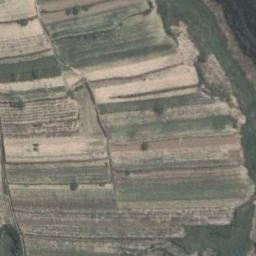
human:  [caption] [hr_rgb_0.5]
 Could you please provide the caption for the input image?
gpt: A large layer of brown and green mixed terraces .

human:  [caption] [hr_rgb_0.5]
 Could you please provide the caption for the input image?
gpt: The bare and green terrace is next to some trees .

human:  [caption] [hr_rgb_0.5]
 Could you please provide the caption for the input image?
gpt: There are many plants on the terrace .

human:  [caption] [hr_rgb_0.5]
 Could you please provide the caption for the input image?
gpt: There is a winding path through the green terraces .

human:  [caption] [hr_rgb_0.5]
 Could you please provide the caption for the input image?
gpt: There are green meadows beside the terraces .